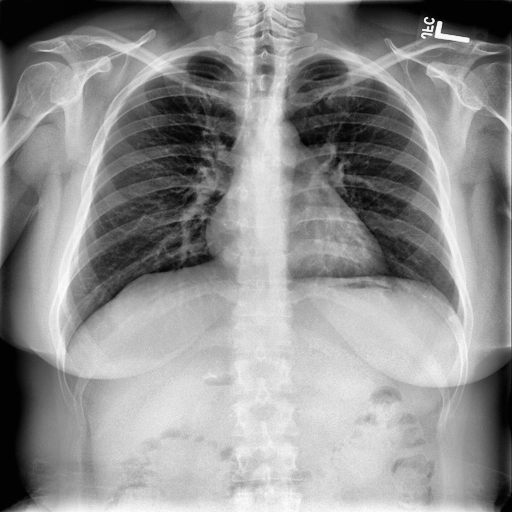
Finding: NORMAL